Question: I'm passing a var 'el' into a function. 'el' contains previously grabbed element (using getElementById) and when I console.log 'el' in the function I get the following:

The problem comes in when I try to grab an element inside of the 'el' using:
'''
el.getElementsByName('fname');
'''
I get the error:
'''
Uncaught TypeError: Object #<HTMLDivElement> has no method 'getElementsByName'
'''
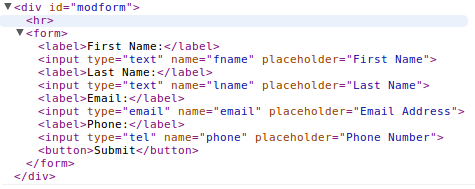
Answer: The 'getElementsByName()' API is at the 'document' object level. It's not an HTMLElement method.
You could use 'querySelectorAll()' instead:
'''
var fnames = el.querySelectorAll('[name=fname]');
'''
It's not supported in older browsers however.